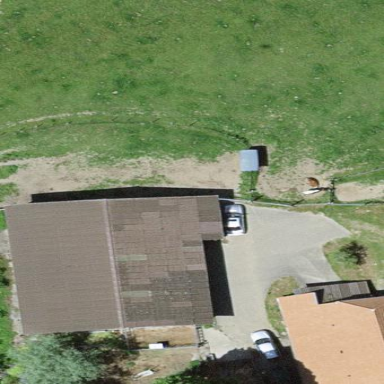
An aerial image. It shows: Shed building.